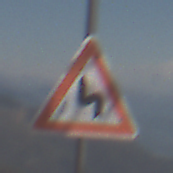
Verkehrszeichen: DoppelkurveZunaechstLinks
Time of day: Midday
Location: Outdoor (Nature)
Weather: Clear
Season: NotSpecified
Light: Natural